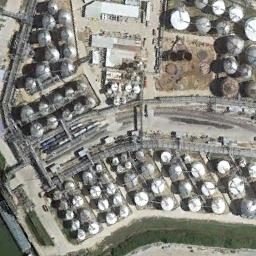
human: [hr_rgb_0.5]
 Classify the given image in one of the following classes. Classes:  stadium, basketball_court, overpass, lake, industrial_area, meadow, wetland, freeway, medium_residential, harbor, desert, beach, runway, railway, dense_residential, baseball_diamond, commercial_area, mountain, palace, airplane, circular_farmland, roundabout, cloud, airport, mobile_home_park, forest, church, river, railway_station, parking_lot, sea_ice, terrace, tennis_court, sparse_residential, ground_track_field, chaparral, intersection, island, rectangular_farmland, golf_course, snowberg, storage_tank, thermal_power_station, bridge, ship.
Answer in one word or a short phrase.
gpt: storage_tank